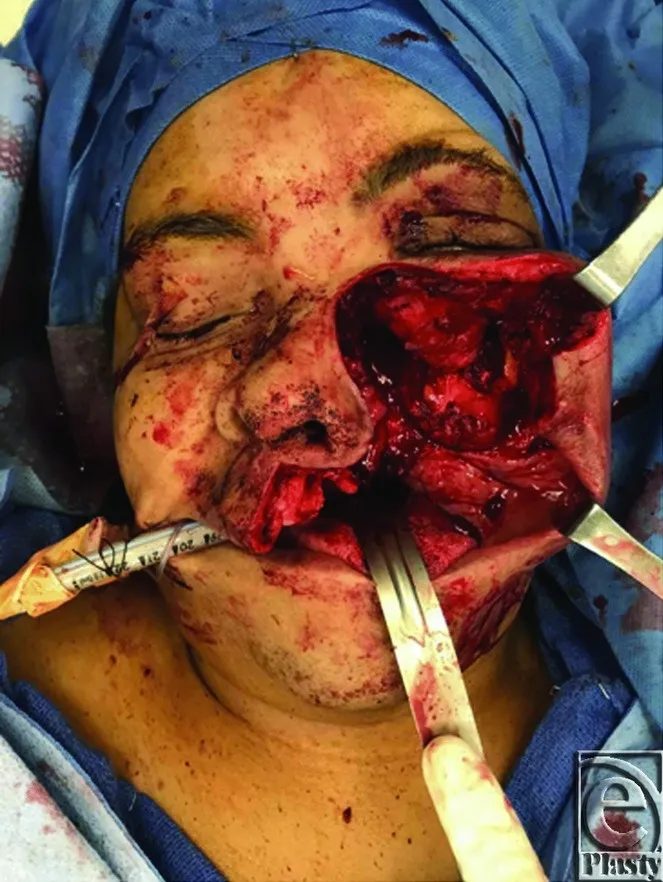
Intraoperative defect after tumor resection.
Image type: medical_photograph (other_medical_photograph)